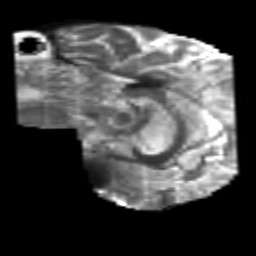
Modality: T2w
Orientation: sagittal
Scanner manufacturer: philips
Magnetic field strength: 3 T
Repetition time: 8.594 s
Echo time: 0.1273 s